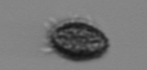
Label: Pseudochattonella_farcimen